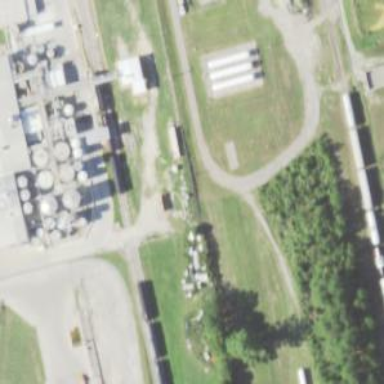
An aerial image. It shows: Rail spur service.